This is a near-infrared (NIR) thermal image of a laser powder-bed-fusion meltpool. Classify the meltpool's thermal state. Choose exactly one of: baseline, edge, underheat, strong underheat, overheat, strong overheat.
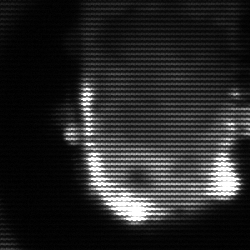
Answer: baseline